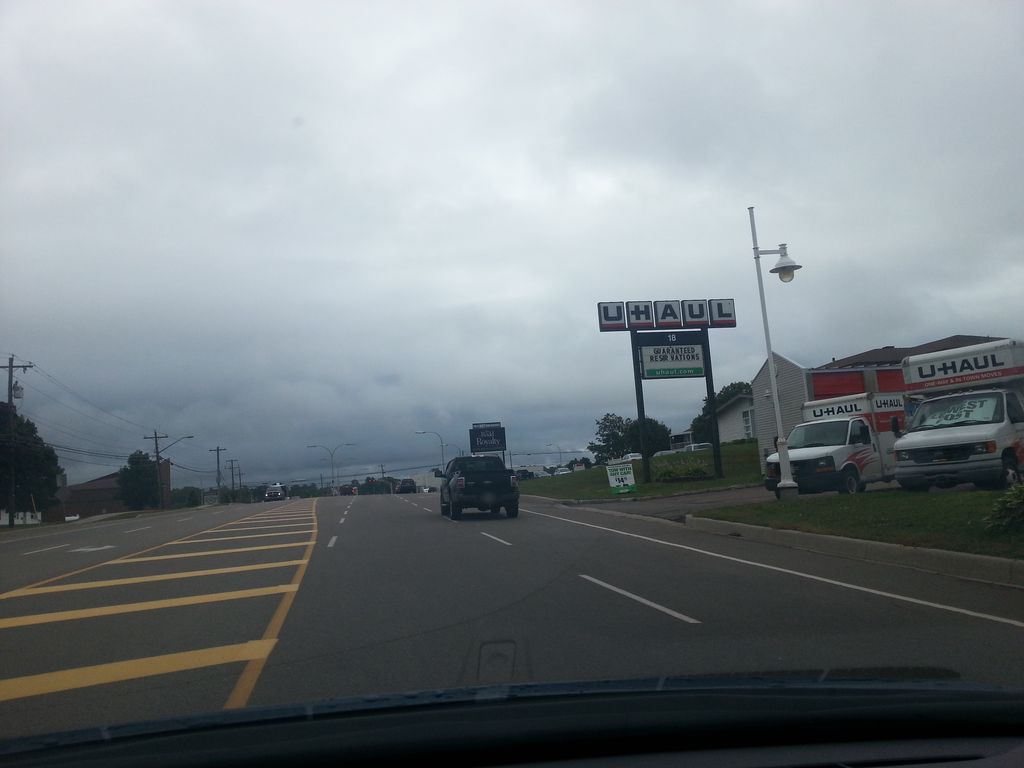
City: charlottetown